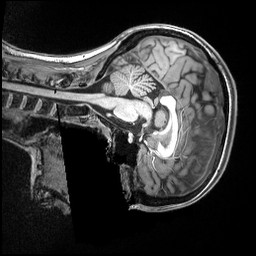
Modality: T1w
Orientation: sagittal
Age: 21
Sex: female